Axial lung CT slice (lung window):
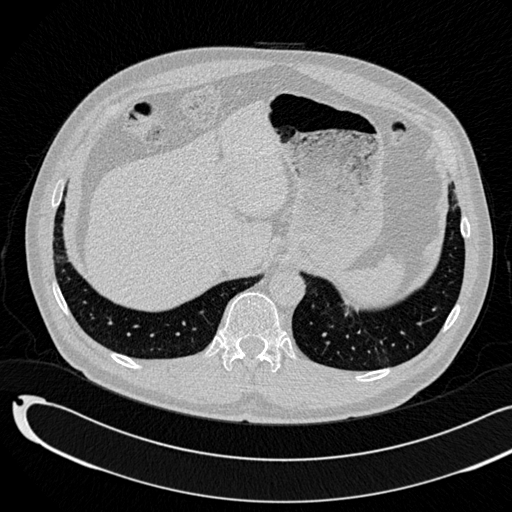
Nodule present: no